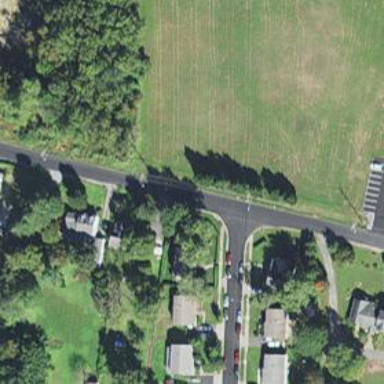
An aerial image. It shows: Residential road with asphalt surface and separate sidewalk.